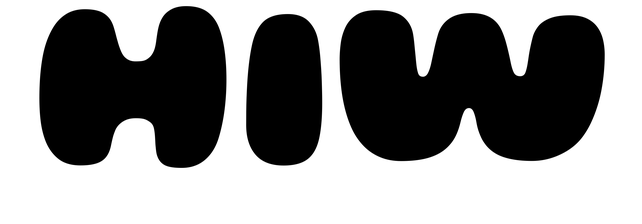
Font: Gluten_Black